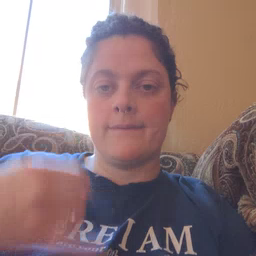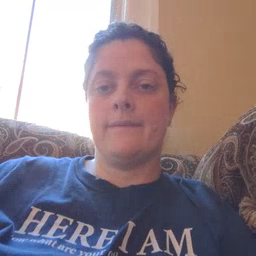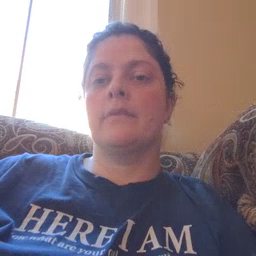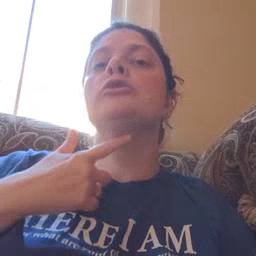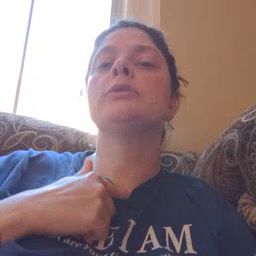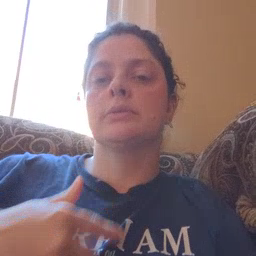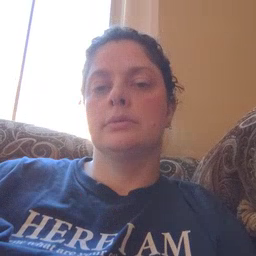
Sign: thirsty